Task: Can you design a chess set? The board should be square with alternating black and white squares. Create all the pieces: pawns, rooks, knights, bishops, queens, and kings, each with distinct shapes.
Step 1703:
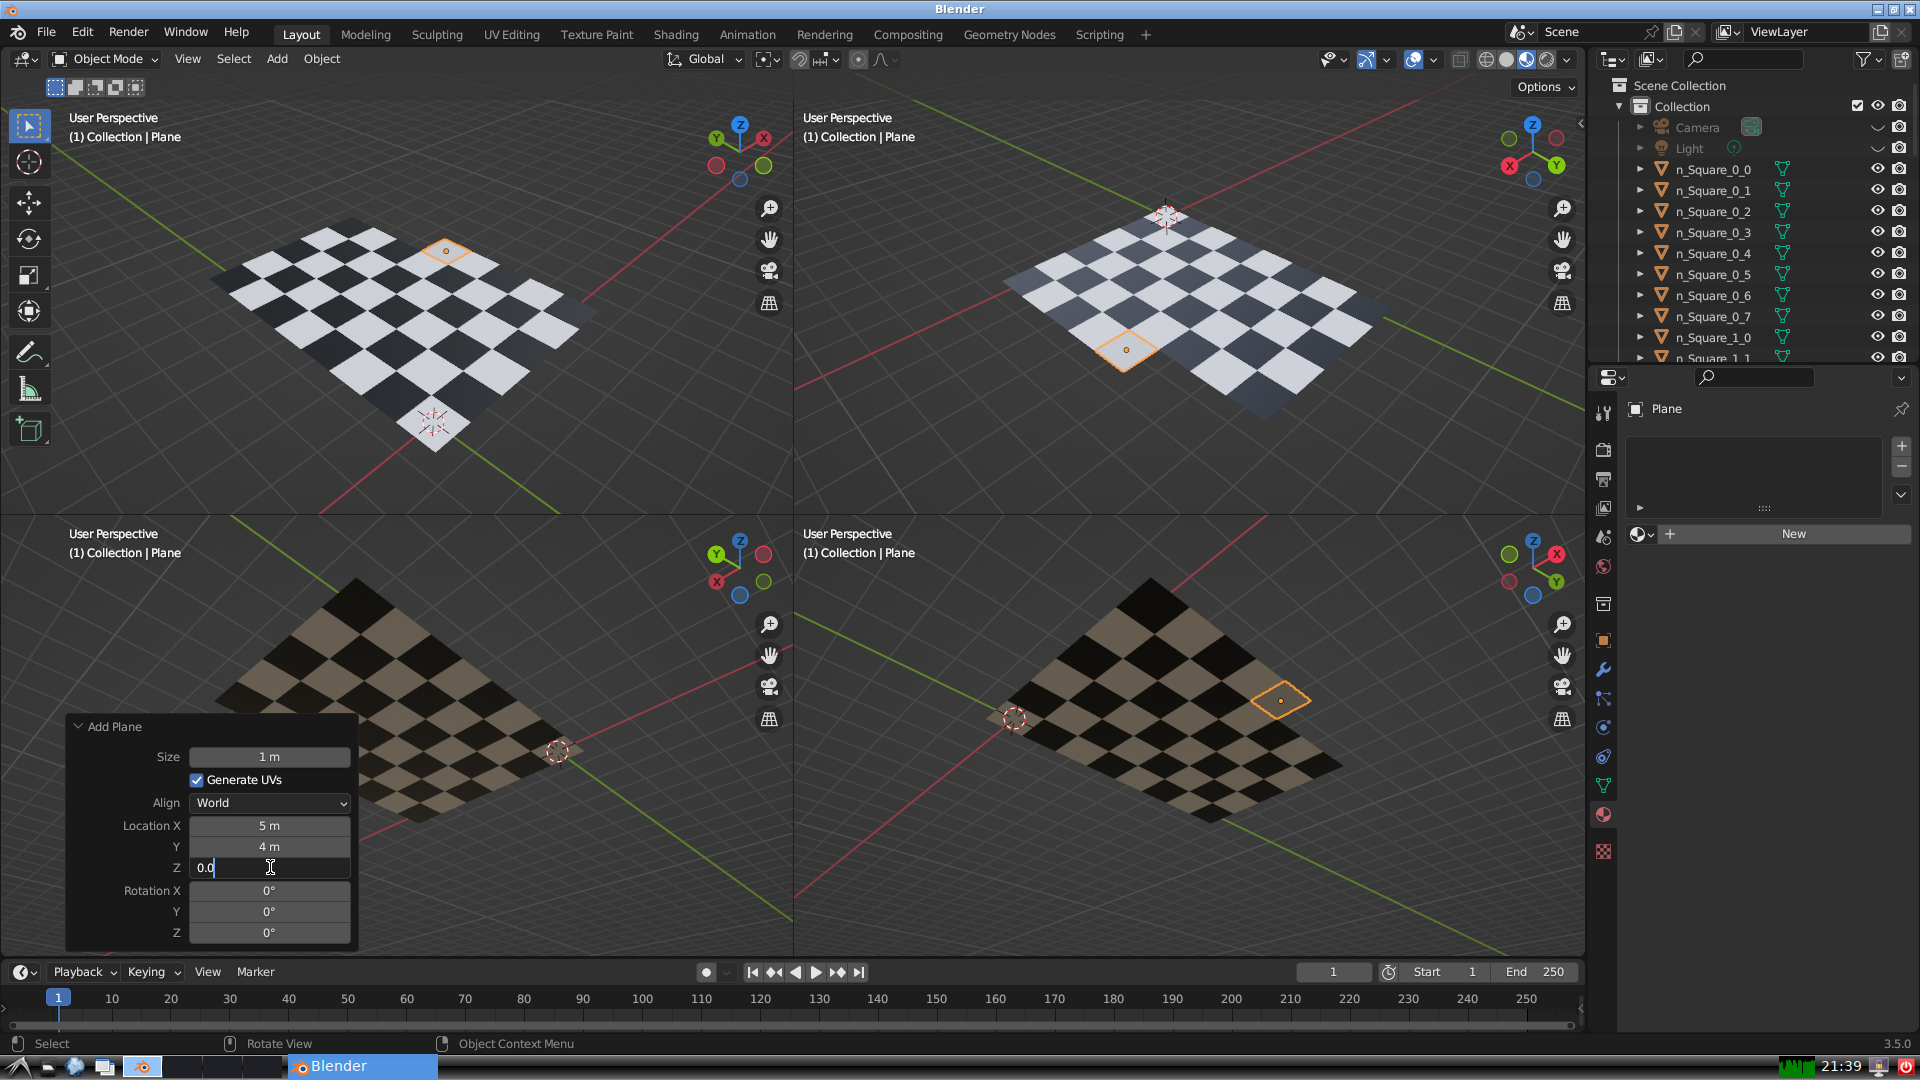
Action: {"key_press": ['Return']}